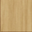
Piece: xx